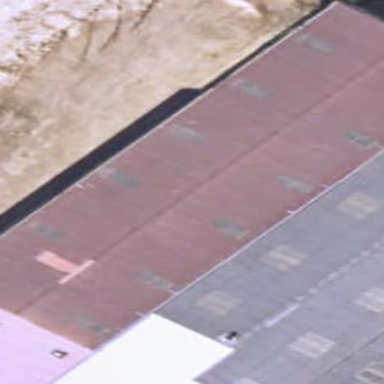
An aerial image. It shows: Industrial building.